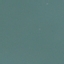
Land use / land cover class: SeaLake